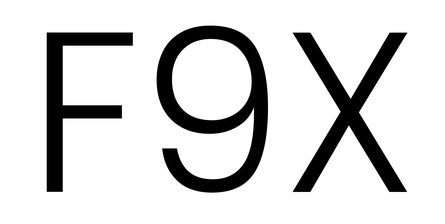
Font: Poppins-Light